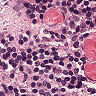
Metastatic tissue present: no